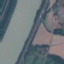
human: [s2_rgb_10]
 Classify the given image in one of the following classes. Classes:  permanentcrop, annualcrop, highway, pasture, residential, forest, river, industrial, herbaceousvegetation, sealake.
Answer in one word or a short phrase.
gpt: River